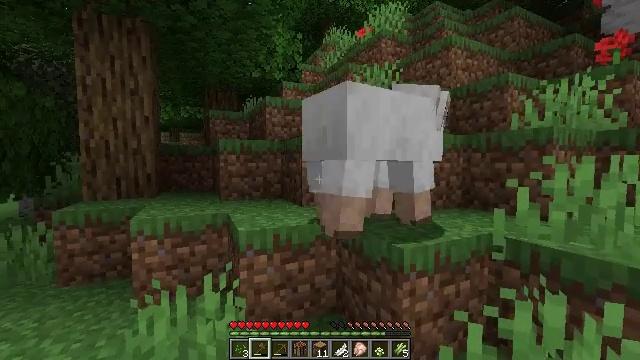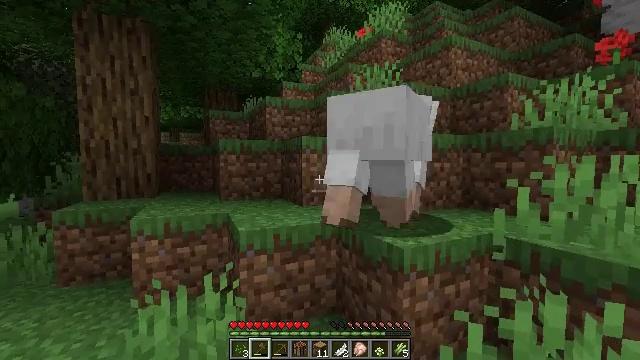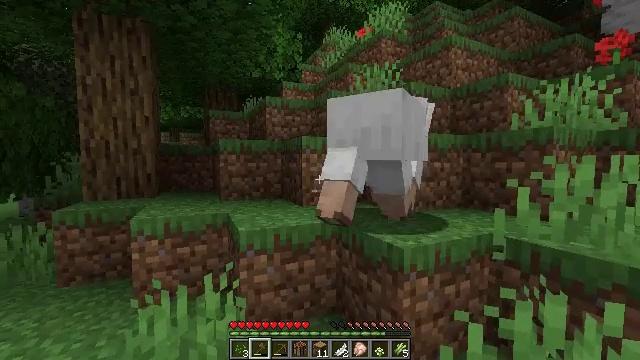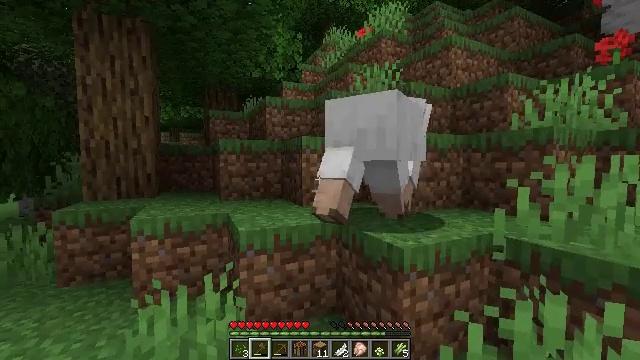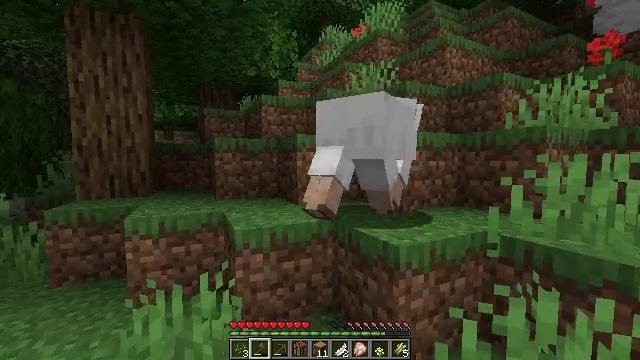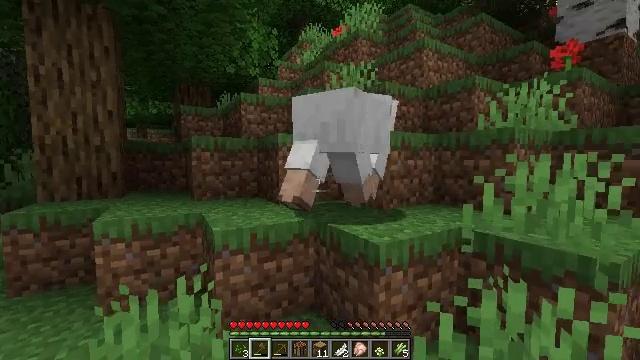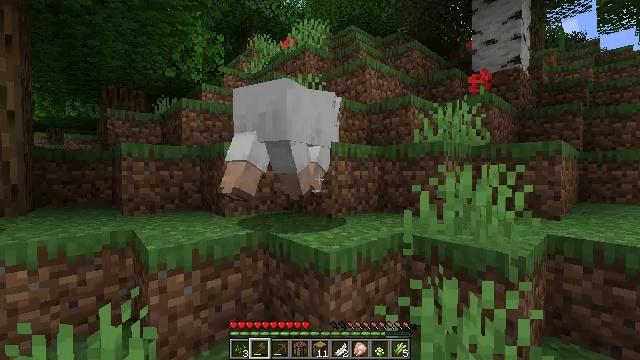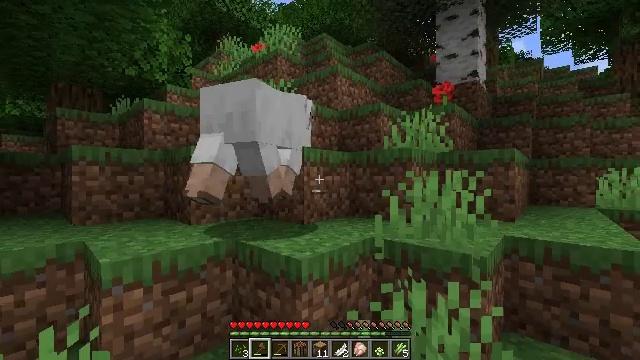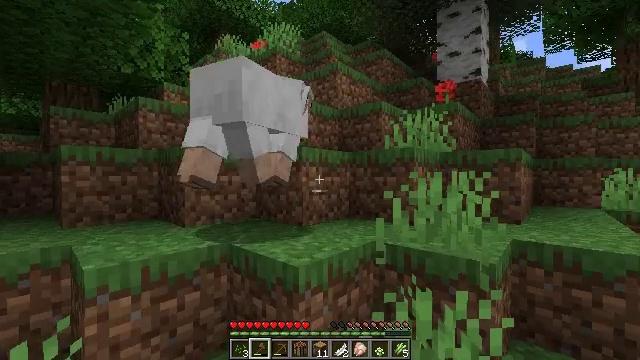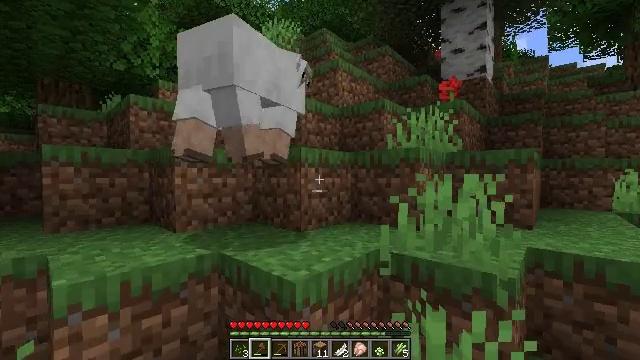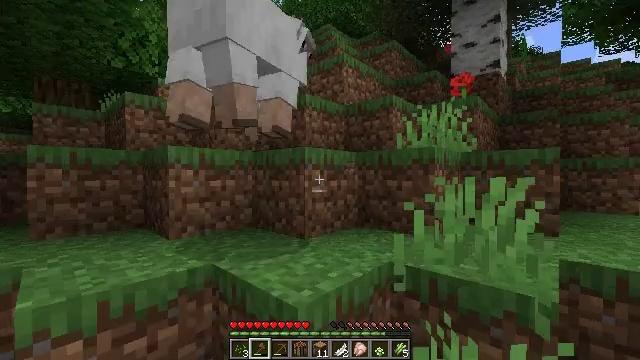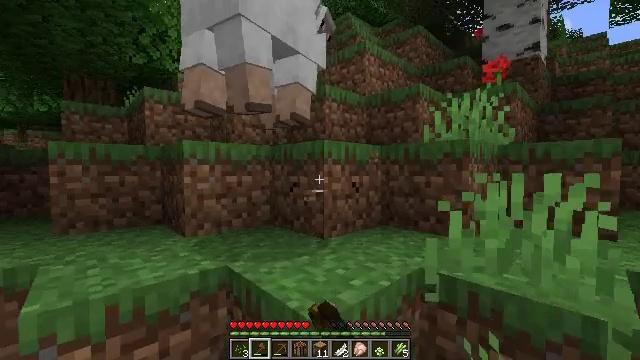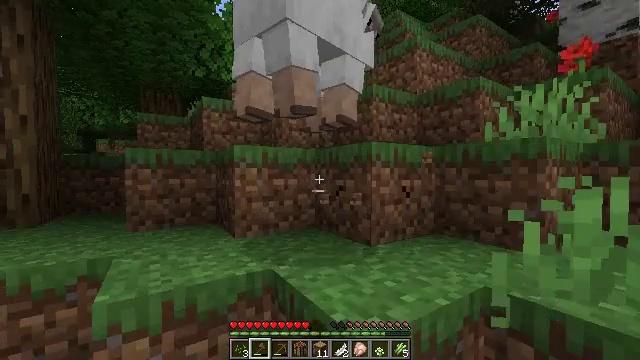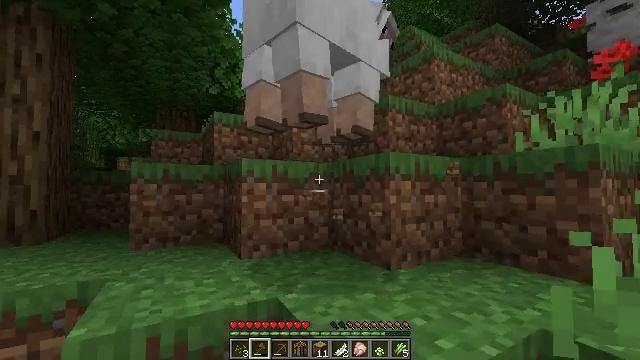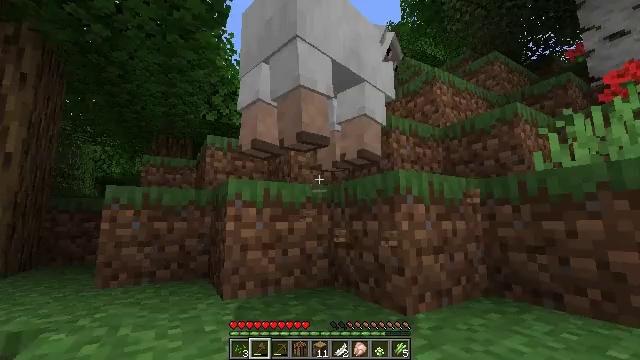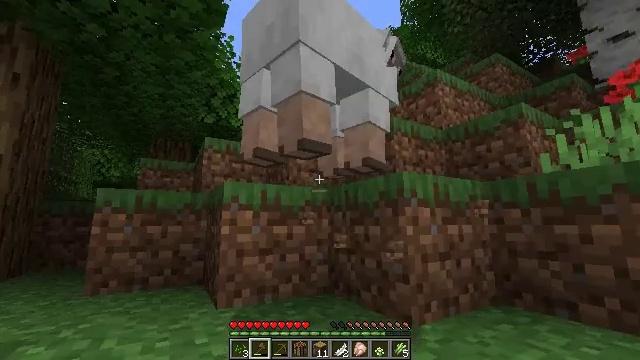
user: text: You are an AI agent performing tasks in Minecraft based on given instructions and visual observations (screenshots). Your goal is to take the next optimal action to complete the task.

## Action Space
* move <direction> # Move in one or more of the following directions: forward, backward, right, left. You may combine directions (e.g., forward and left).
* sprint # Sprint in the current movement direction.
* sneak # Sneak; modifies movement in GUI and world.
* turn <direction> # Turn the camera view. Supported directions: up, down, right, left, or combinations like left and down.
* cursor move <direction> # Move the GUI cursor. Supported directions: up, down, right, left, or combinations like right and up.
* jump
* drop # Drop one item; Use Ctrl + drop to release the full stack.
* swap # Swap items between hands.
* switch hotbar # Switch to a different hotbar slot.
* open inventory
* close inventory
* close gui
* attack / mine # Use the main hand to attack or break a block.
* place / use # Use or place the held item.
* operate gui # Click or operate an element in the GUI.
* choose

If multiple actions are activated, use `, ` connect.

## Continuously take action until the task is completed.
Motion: motion action
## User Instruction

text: Kill mobs.
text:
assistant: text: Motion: no_op
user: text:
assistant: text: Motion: no_op
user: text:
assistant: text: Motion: no_op
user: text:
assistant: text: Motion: no_op
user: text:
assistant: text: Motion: turn right
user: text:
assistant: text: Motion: turn right and up
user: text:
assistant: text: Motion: move forward, turn right and up
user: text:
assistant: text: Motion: move forward
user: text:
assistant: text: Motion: move forward
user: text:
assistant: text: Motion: move forward, attack / mine
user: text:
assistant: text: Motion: move forward, turn left and down, attack / mine
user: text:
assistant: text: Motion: move forward, turn left, attack / mine
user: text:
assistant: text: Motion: move forward, turn left and up, attack / mine
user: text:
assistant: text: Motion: move forward, turn up
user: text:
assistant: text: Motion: attack / mine
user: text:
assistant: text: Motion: turn up, attack / mine
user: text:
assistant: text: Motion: turn up, attack / mine
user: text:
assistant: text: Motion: turn right and up, attack / mine
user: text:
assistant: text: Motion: attack / mine
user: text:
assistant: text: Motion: attack / mine
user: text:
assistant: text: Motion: attack / mine
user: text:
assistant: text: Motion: no_op
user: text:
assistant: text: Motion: attack / mine
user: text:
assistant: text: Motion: attack / mine
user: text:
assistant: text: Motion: turn right and up, attack / mine
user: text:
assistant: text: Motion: move forward, turn right and up
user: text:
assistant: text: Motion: move forward, turn right
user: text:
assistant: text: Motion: jump